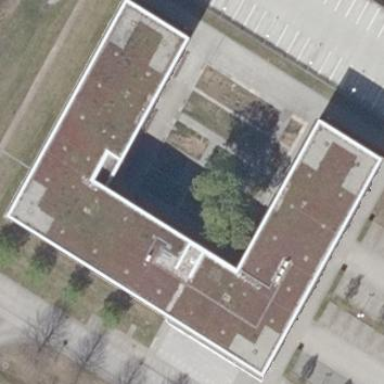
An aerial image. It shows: Government office building with red flat roof.